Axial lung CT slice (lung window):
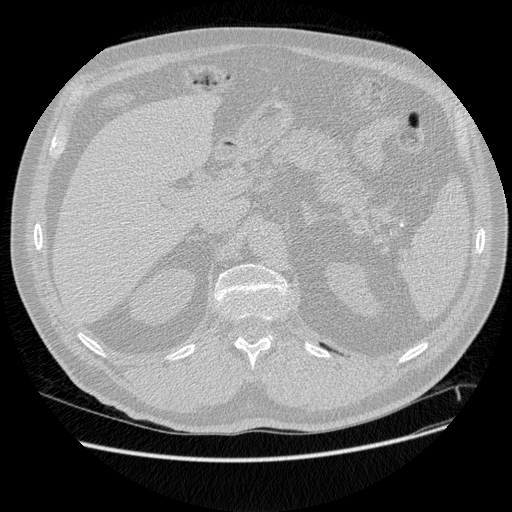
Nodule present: no